Тонкое металлическое кольцо радиуса $R$ заряжено таким образом, что потенциал в его центре равен $V_0$. Кольцо помещают горизонтально над заземлённым металлическим шаром радиуса $r$, причем плоскость кольца касается поверхности шара.
Найдите, какой заряд индуцируется на сфере.
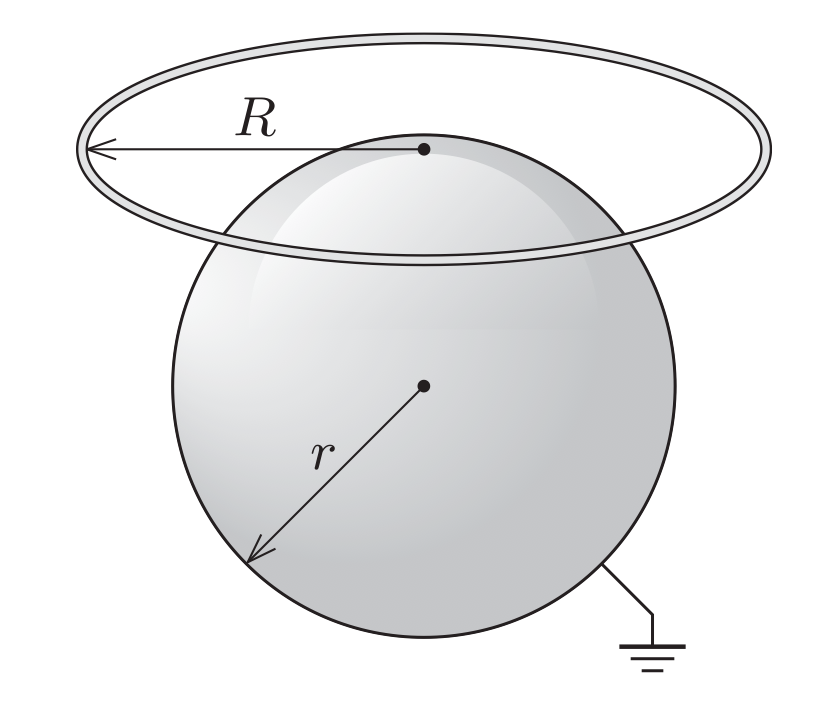
Ответ: $-q = -4\pi\varepsilon_0V_0\frac{rR}{\sqrt{r^2 + R^2}}$
Темы:
T, Электростатика, Потенциал, Электромагнетизм, 200 задач, Индуцированный заряд